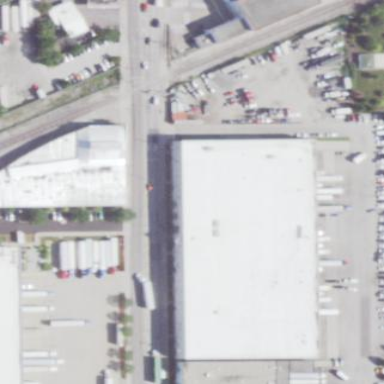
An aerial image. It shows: Industrial building.